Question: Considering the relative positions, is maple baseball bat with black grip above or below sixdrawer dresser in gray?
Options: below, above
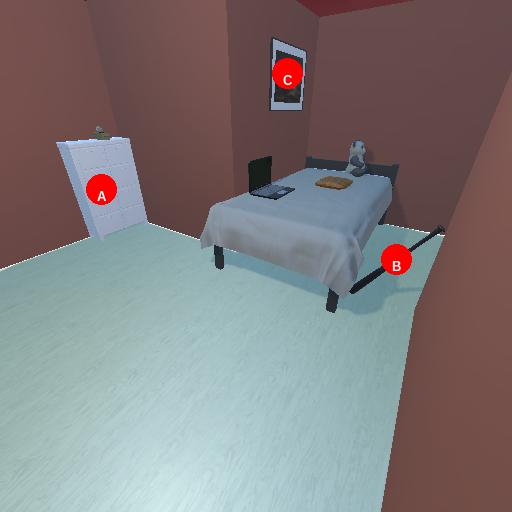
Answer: below